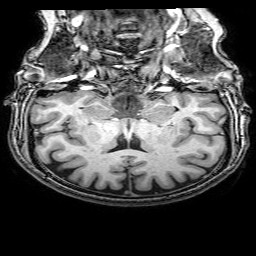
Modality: T1w
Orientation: sagittal
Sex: female
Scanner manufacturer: philips
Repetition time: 0.008233 s
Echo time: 0.00377 s